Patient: sex M, age 36
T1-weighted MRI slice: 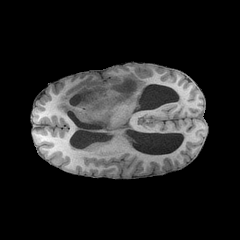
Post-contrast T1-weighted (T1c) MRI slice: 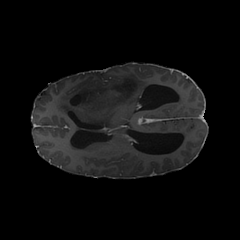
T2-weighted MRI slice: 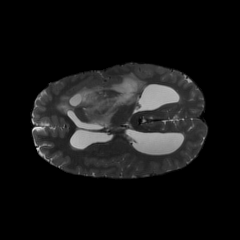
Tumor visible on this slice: yes
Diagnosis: Astrocytoma, IDH-mutant
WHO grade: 4